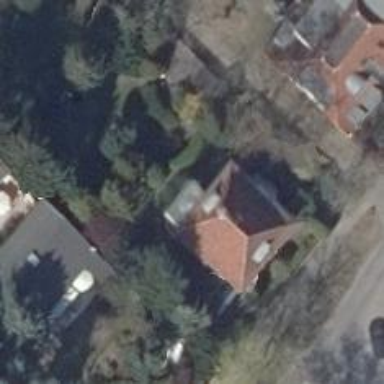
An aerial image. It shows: Detached building with pyramidal roof shape.